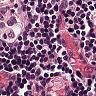
Metastatic tissue present: no